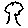
Label: tree